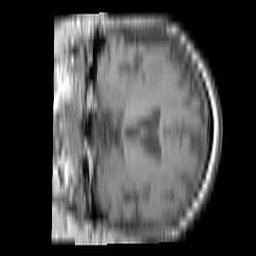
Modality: T1w
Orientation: coronal
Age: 65
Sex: female
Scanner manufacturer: philips
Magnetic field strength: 3 T
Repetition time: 0.2992 s
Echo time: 0.002303 s